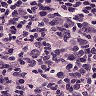
Metastatic tissue present: no